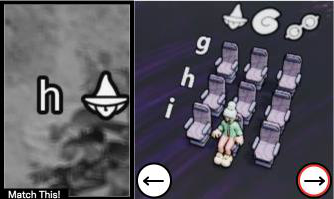
Task: seats
Answer: no